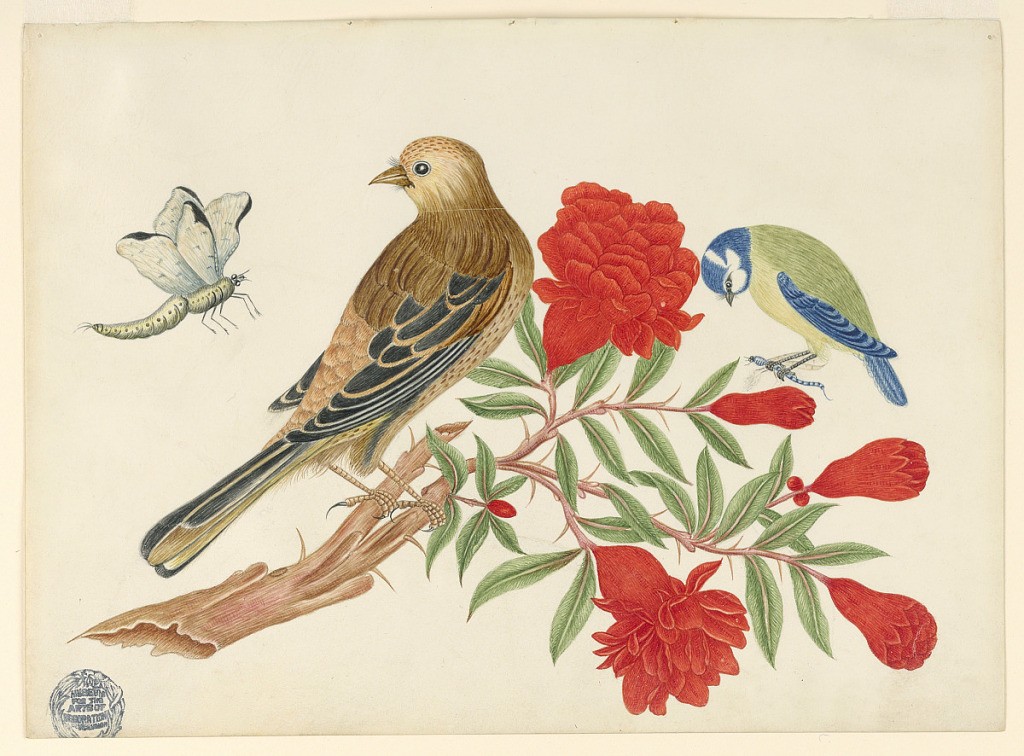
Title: Brown-and-Black Bird and Blue-and-Yellow Bird on Branch with Red Bloossoms, Hunting Insects
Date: ca. 1800–1830
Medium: Pen and ink, graphite on coated wove paper
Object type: Drawing
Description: Brown-and-Black Bird and Blue-and-Yellow Bird on Branch with Red Bloossoms, Hunting Insects